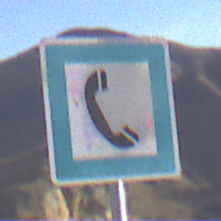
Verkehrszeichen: Fernsprecher
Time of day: MorningAfternoon
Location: Outdoor (Nature)
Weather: PartlyCloudy
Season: NotSpecified
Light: Natural